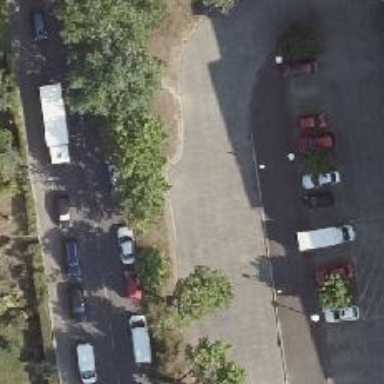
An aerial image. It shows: Taxi stand.